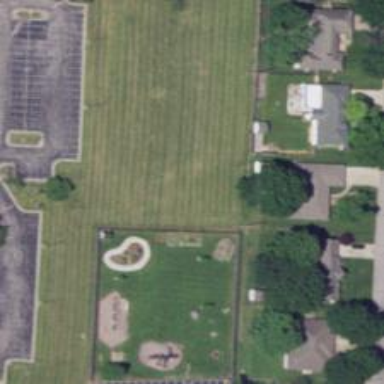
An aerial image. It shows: Playground area for leisure activities on the land.